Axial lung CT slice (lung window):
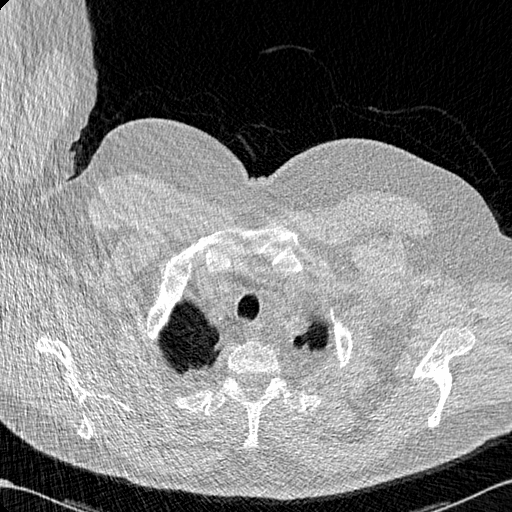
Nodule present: no